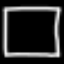
Label: square